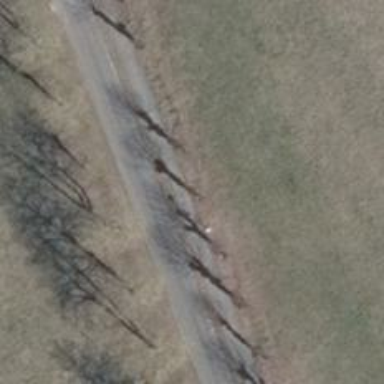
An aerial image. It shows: Avenue of trees.